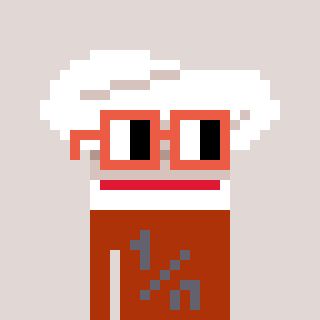
a pixel art character with square orange glasses, a chef hat-shaped head and a hotbrown-colored body on a warm background